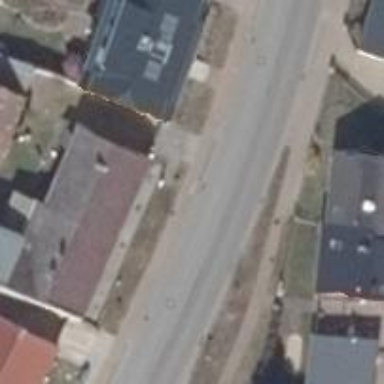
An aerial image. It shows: Secondary road with asphalt surface.